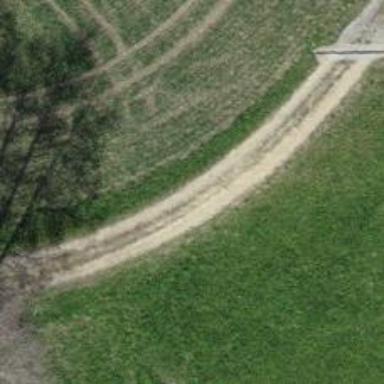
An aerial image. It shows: Gravel track with grade2 quality.